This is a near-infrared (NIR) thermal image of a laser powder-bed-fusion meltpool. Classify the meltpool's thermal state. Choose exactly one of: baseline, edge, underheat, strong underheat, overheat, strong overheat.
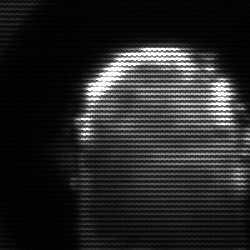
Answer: baseline